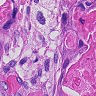
Metastatic tissue present: yes